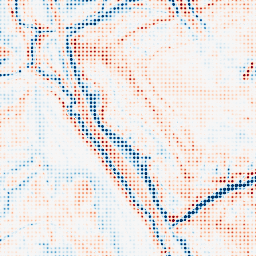
Category: edge_preserving
Decomposition family: bilateral
Decomposition parameters: d: 21
sigma_color: 25
sigma_space: 100
Upsampling method: sinc_hamming
Upsampling parameters: scale: 8
kernel_size: 4
Upsampling scale: 8